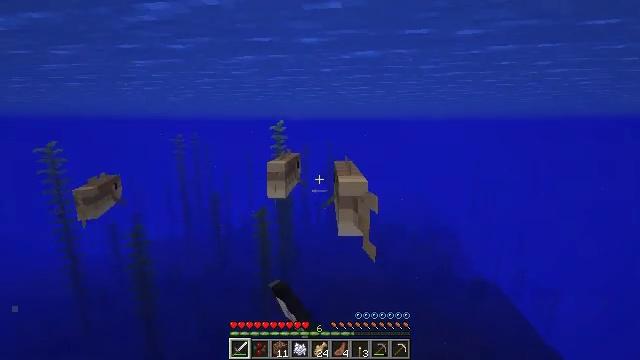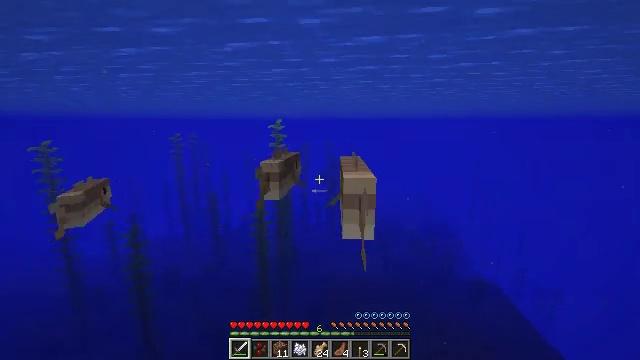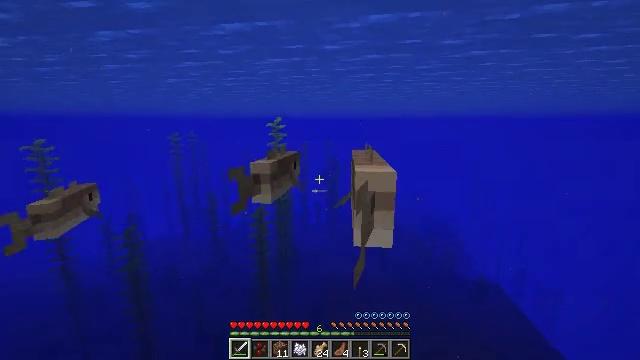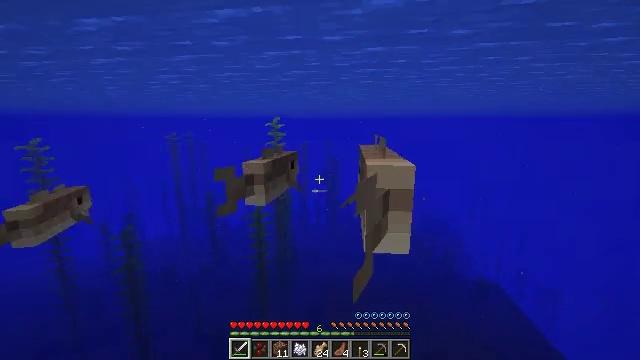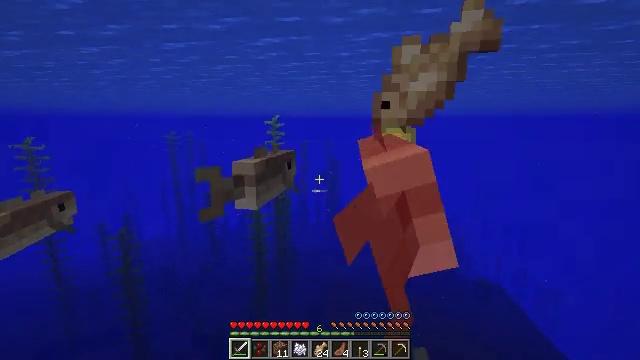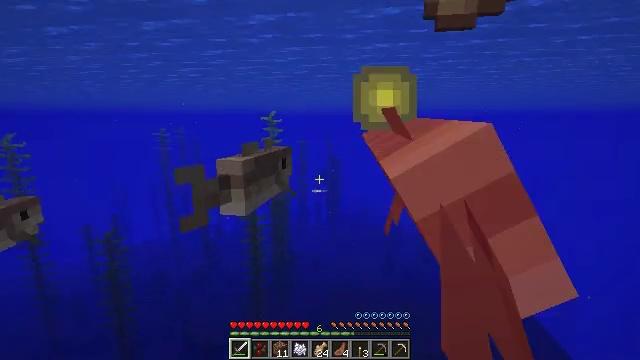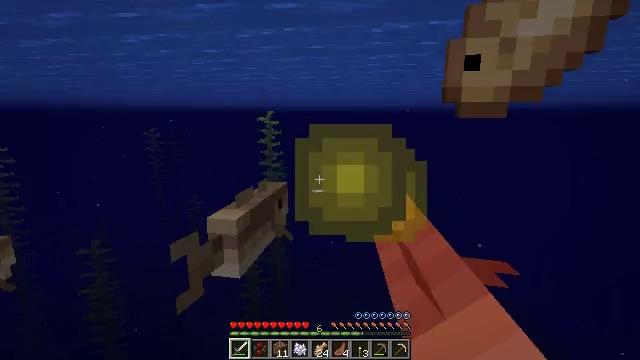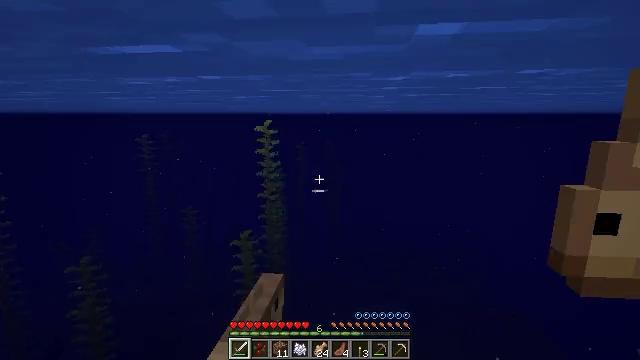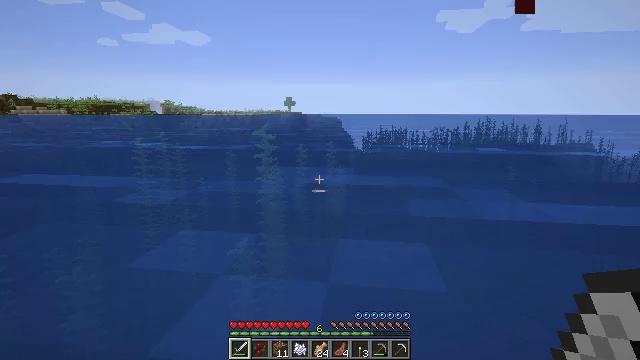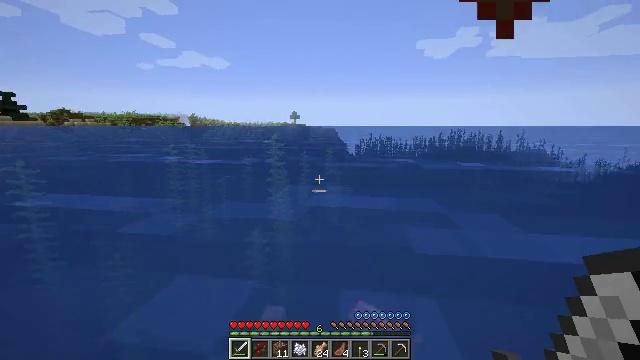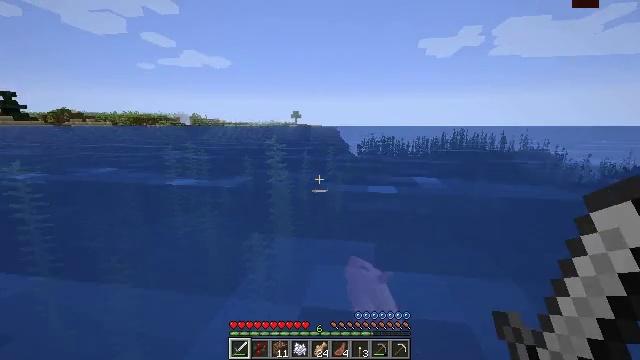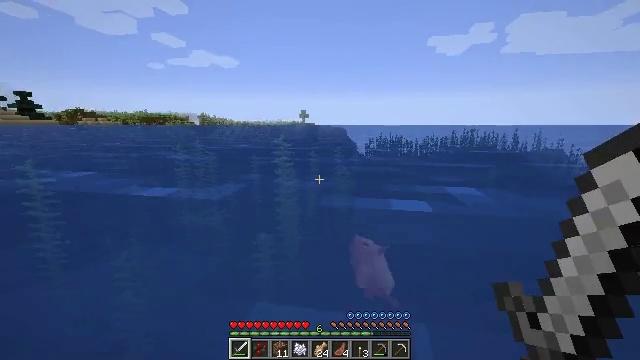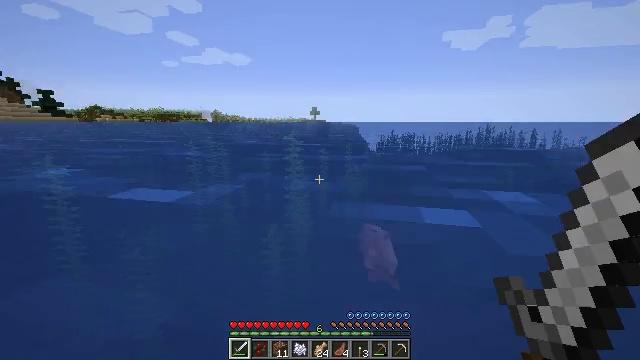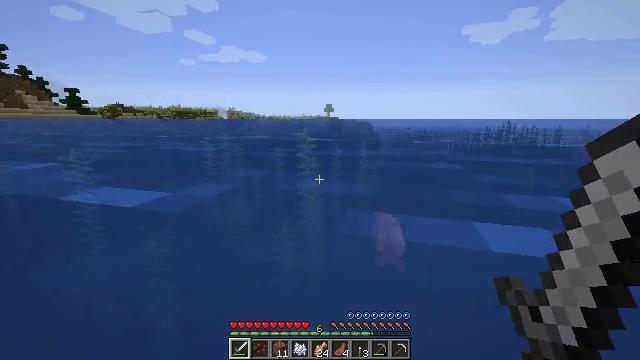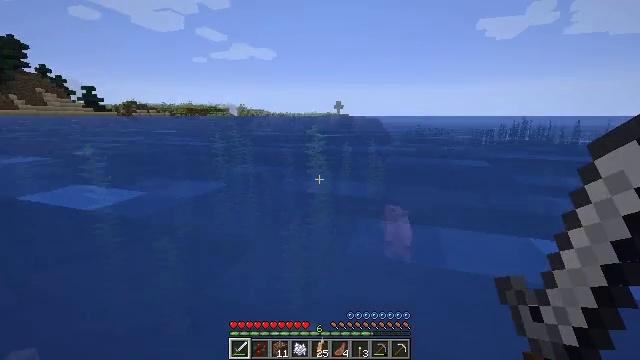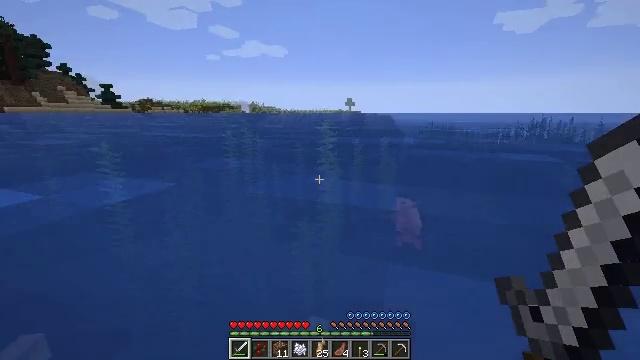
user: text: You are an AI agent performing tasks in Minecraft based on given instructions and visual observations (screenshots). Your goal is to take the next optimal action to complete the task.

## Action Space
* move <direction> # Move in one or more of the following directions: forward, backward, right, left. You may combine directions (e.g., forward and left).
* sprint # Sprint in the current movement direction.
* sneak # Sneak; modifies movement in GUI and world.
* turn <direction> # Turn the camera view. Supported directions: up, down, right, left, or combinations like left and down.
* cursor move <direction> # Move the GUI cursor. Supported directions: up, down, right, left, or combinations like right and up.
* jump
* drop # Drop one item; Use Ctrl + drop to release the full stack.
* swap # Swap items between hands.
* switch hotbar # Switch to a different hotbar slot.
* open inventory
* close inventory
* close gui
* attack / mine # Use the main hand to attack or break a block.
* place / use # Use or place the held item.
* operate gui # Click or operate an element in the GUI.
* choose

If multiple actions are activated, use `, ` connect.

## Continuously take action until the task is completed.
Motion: motion action
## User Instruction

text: Kill the cod.
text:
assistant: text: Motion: move forward, attack / mine
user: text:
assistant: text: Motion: move forward, attack / mine
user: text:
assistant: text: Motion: move forward
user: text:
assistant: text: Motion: move forward
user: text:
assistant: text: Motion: move forward
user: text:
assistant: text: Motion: move forward
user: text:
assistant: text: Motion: move forward
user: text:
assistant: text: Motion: move forward
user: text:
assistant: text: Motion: move forward
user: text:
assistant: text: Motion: move forward
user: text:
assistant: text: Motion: move forward, turn left
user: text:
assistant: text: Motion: move forward, turn left
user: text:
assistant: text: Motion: move forward, turn left
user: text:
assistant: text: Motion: move forward, turn left
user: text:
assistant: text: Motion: move forward, turn left
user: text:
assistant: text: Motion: move forward, turn left and down
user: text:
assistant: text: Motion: move forward, turn left and down
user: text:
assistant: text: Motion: move forward, turn left and down
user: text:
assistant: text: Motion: move forward, turn left and down
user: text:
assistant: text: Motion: move forward
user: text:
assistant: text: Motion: no_op
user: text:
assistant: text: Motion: turn left
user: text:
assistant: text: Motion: turn left
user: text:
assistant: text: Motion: turn left
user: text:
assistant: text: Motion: turn left
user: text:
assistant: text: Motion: no_op
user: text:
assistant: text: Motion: turn right and up
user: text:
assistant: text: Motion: move right, turn right and up
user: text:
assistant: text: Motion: move right, turn right and up
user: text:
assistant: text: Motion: move right, turn right and up